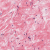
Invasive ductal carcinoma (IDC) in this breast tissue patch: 0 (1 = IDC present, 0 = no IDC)